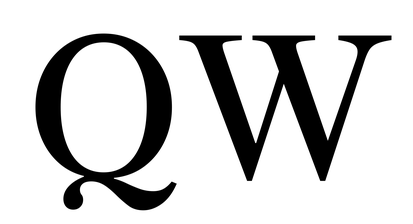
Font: LibreCaslonText_Regular